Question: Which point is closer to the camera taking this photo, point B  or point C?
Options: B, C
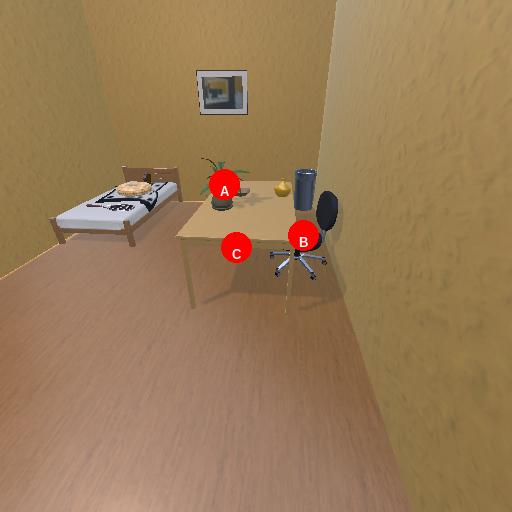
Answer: B